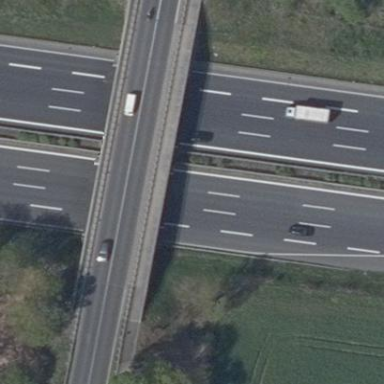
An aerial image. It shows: Bridge with beam structure.